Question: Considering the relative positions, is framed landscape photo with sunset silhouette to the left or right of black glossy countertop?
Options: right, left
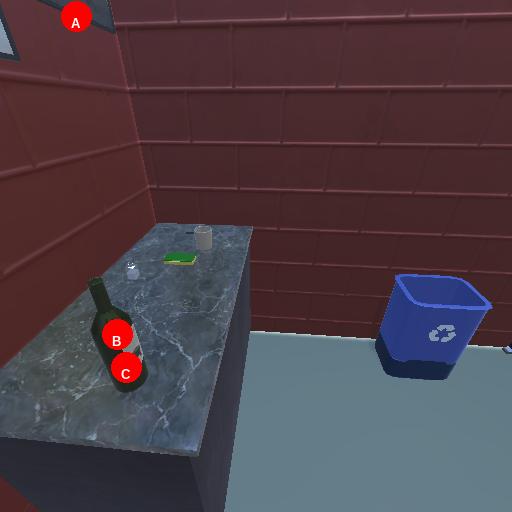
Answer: right